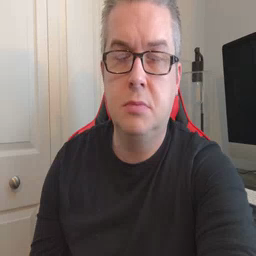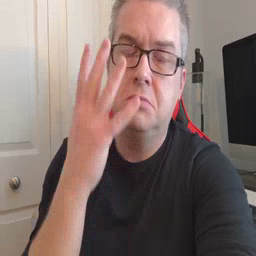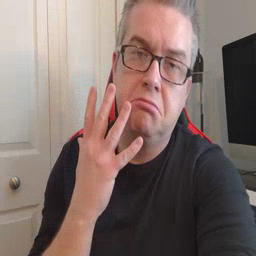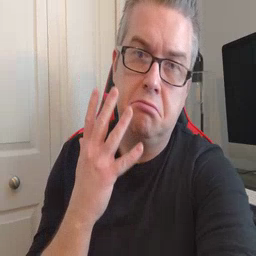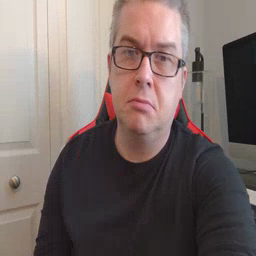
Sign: sad